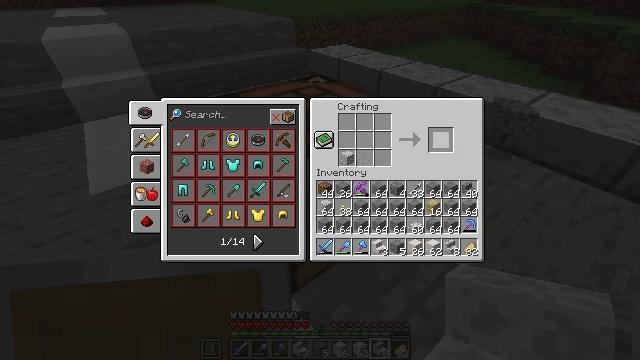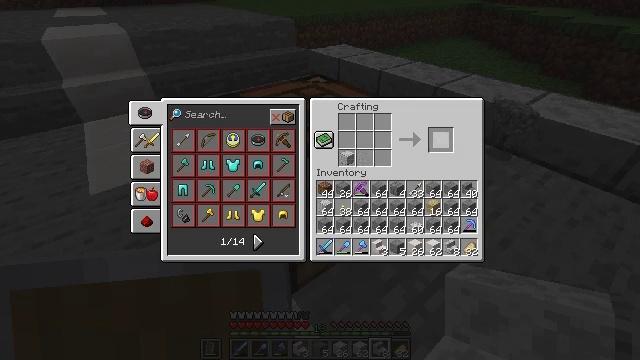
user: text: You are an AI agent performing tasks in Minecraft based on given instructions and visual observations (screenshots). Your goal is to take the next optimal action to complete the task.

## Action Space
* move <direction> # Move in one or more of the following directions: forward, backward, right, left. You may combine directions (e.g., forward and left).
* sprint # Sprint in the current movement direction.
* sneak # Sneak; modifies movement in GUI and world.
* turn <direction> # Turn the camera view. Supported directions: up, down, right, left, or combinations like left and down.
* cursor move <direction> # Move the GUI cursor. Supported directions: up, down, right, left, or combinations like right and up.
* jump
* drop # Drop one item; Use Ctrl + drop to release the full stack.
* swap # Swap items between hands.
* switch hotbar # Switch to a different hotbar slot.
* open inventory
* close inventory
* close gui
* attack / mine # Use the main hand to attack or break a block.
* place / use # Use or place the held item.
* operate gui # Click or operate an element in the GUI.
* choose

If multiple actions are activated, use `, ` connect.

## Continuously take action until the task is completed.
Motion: motion action
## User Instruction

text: Use the crafting table to craft a polished diorite slab.
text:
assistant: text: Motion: sneak
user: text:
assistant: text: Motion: sneak